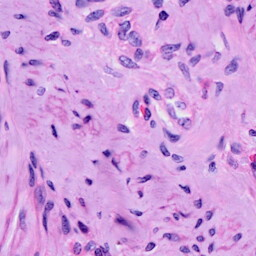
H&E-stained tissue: Cervix